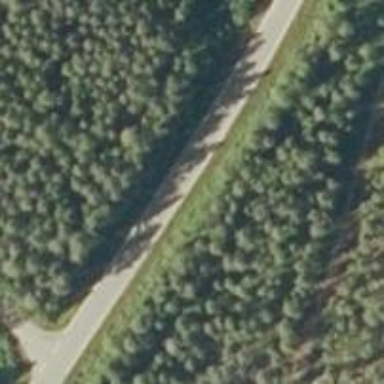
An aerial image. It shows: Tertiary road.